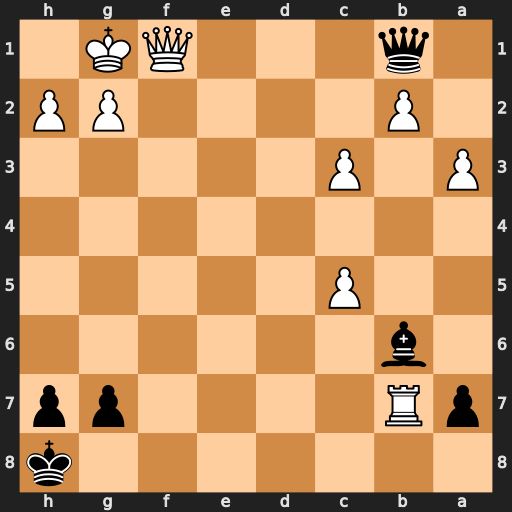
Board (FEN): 7k/pR4pp/1b6/2P5/8/P1P5/1P4PP/1q3QK1
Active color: b
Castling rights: -
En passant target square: -
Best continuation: Bxc5+ Kh1 Qxf1#